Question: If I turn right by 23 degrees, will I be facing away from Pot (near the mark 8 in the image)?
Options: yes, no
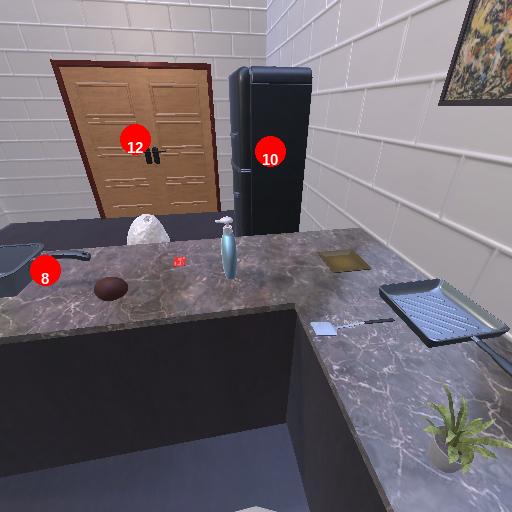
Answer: yes